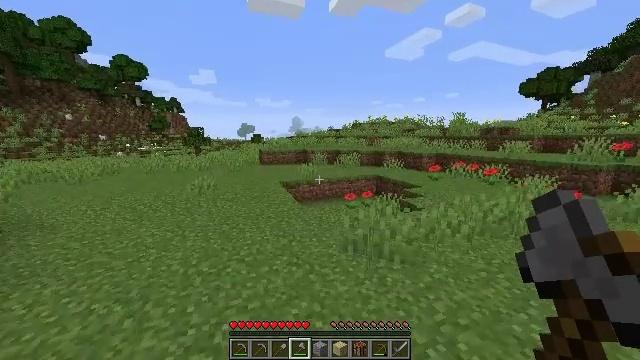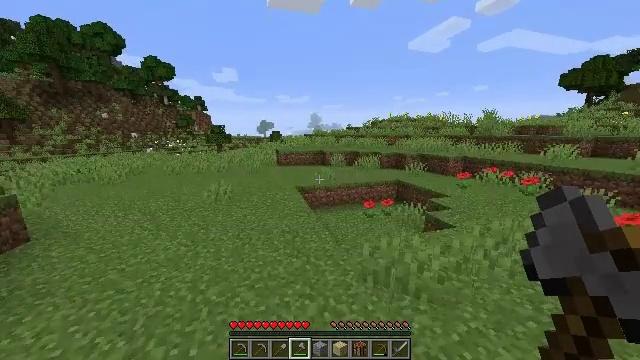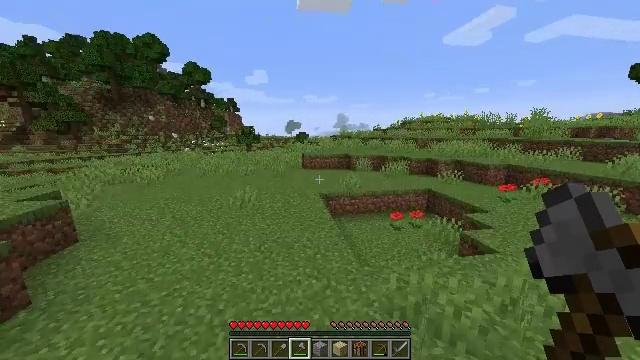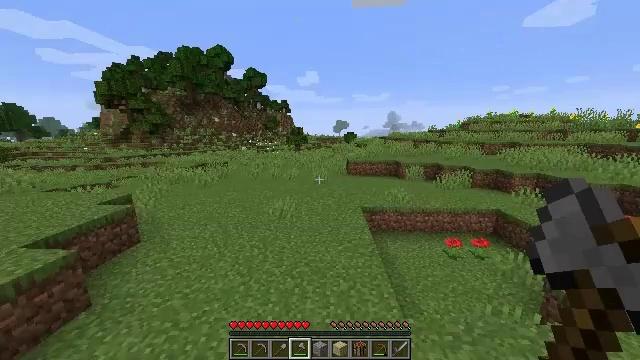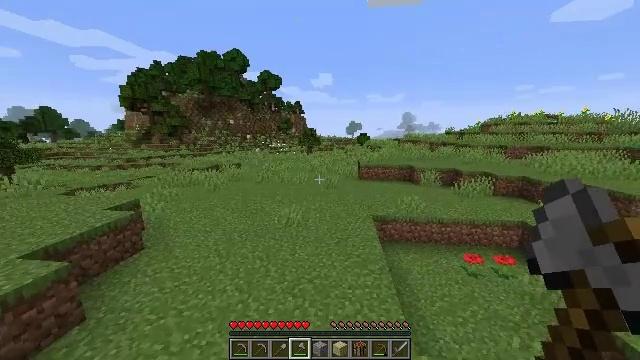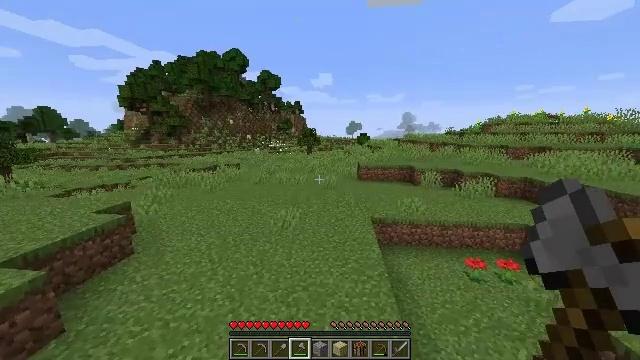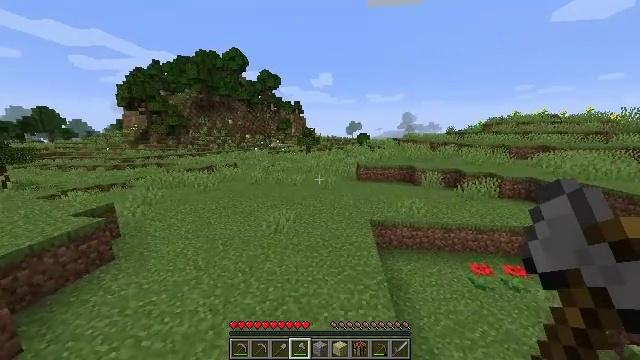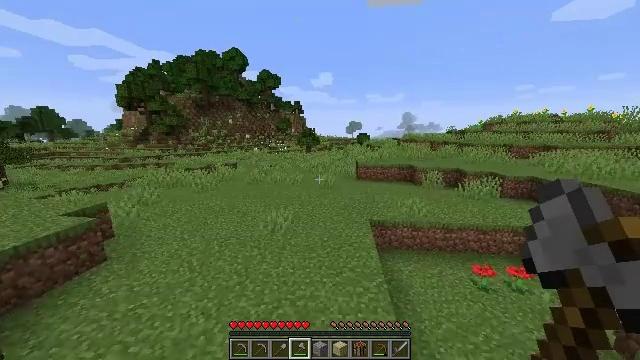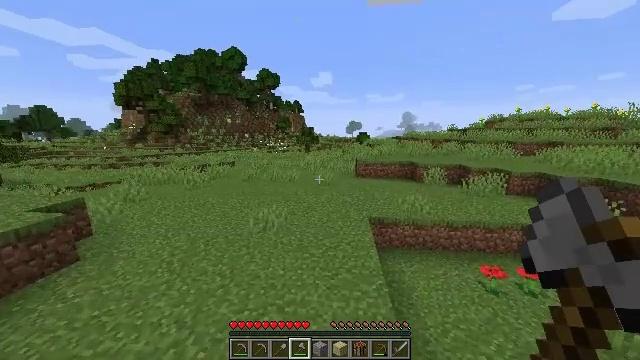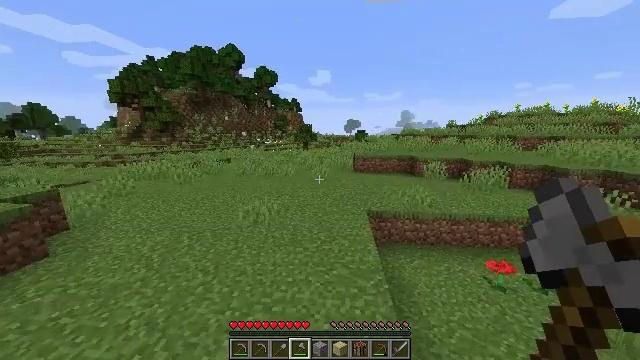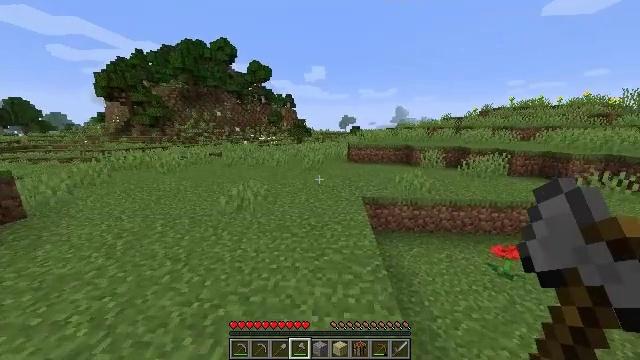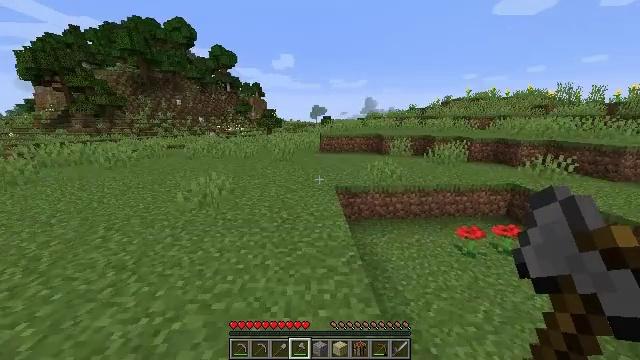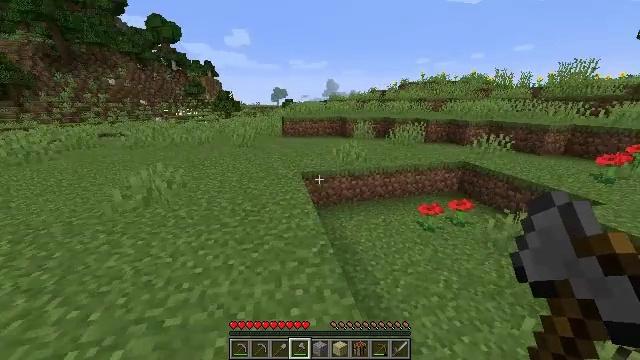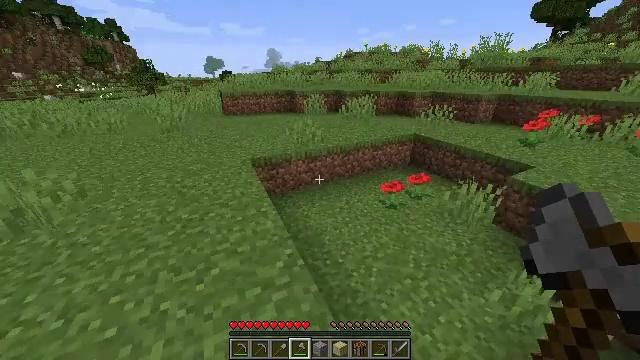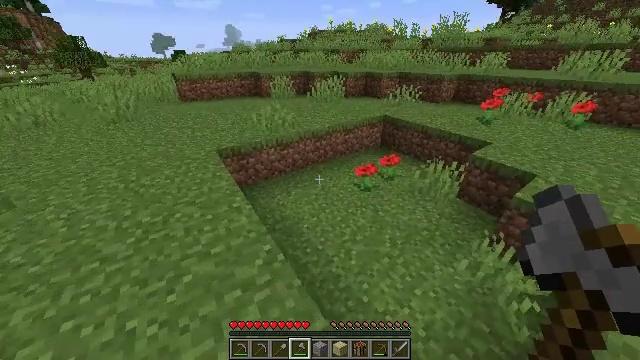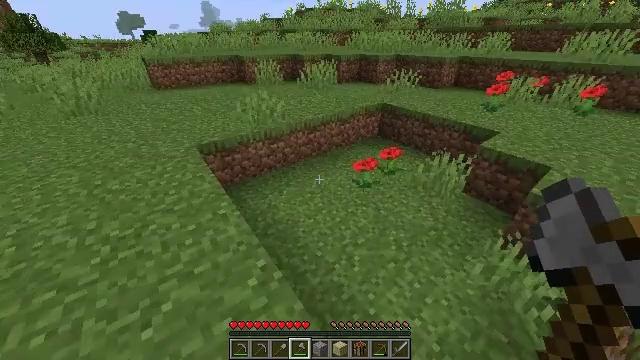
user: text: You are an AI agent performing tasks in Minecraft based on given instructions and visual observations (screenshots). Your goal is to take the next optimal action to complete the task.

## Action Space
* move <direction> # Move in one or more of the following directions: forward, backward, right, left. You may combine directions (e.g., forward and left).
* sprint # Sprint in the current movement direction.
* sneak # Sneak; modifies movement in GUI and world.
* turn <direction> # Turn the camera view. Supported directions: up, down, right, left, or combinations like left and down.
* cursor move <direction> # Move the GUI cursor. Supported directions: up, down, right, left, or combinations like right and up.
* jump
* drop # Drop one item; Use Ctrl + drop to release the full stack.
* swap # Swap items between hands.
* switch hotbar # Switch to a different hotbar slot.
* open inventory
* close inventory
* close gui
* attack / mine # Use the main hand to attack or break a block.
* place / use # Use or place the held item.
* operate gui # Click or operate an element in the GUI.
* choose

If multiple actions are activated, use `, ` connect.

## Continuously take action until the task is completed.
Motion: motion action
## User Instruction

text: Pick up the poppy from the field.
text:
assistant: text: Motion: move forward, sprint, turn left and down, jump
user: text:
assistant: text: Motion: move forward, sprint, turn left, jump
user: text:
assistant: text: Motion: move forward, sprint, turn left, jump
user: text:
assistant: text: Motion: move forward, sprint, turn left, jump
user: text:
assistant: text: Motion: move forward, sprint, jump
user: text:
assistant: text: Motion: move forward, sprint, jump
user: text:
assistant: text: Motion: move forward, sprint, jump
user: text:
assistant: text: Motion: move forward, sprint, jump
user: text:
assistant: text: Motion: move forward, sprint
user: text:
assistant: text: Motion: move forward, sprint, turn right
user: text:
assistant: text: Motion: move forward, sprint, turn right and down
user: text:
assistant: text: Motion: move forward, turn right and down
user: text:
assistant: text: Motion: move forward, turn right and down
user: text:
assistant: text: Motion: turn right and down
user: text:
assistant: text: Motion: turn right and down
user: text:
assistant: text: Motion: no_op
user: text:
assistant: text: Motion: no_op
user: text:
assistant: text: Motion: no_op
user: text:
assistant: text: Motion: turn right and down
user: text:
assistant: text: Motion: move forward, turn right and down
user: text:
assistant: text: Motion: move forward, turn right, attack / mine
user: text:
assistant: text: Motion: move forward, turn right, attack / mine
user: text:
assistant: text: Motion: move forward, turn right, attack / mine
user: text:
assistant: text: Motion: move forward, attack / mine
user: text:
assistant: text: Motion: move forward, turn up, attack / mine
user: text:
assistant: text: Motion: move forward, attack / mine
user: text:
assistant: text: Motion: move forward, attack / mine
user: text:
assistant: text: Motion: move forward, attack / mine
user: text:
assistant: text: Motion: move forward, attack / mine
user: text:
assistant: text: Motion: attack / mine